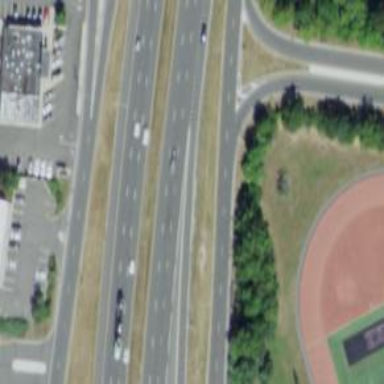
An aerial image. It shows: Trunk link highway.